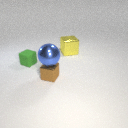
small green rubber cube in front of large yellow metal cube